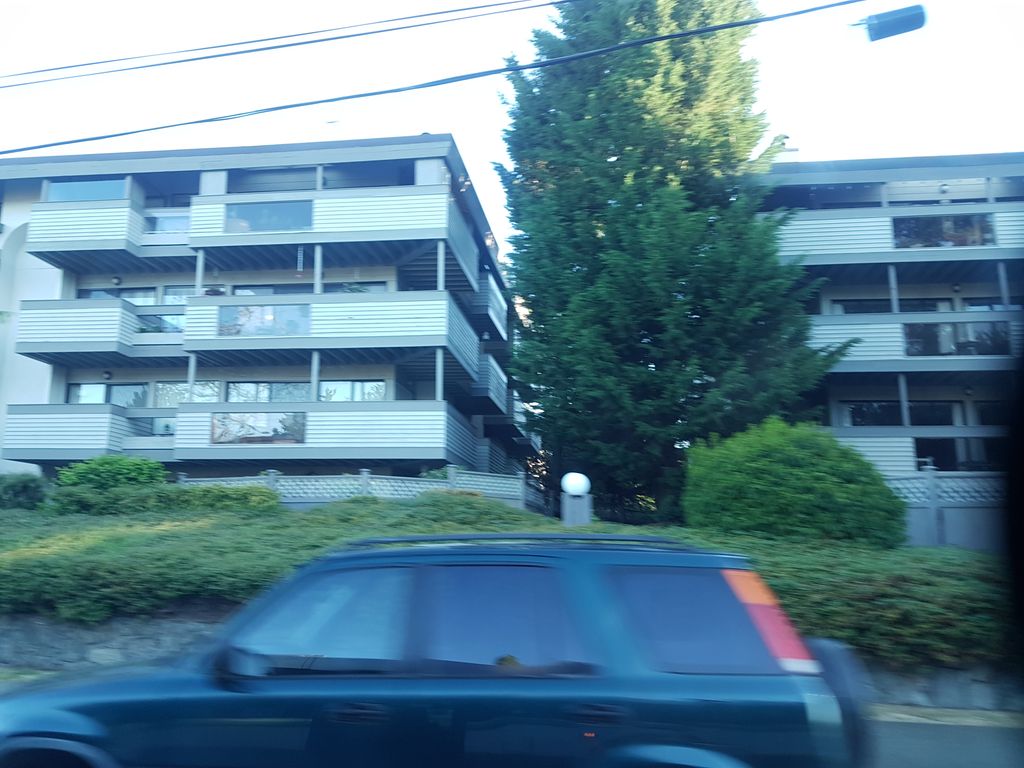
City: victoria